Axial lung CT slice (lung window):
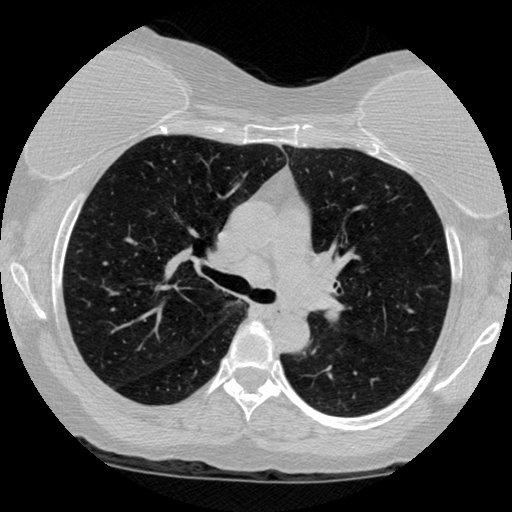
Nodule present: no